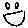
Label: smiley face